Question: '''
df1 <-
data.frame(c("male", "female", "male"),
c("1", "2", "3", "4", "5", "6"),
seq(141, 170))
names(df1) = c("gender", "age", "height")
df1$age <- factor(
df1$age,
levels = c(1, 2, 3, 4, 5, 6),
labels = c("16-24", "25-34", "35-44", "45-54", "55-64", "65+")
)
q1a = c(1, 0, 1, 0, 0, 1)
q1b = c(0, 0, 2, 2, 2, 0)
q1c = c(0, 0, 3, 3, 0, 3)
# 1,2 and 3 used to be compatible with existing datasets.
# Could change all to 1 if necessary.
df2 <- data.frame(q1a = q1a, q1b = q1b, q1c = q1c)
df1 <- cbind(df1, df2)
rm(q1a, q1b, q1c, df2)
'''
I am looking to replicate the analysis of multiple response questions from SPSS in R.
At the moment I am using this code:
'''
#creating function for analysing questions with grouped data
multfreqtable <- function(a, b, c) {
# number of respondents (for percent of cases)
totrep = sum(a == 1 | b == 2 | c == 3)
#creating frequency table
table_a = data.frame("a", sum(a == 1))
names(table_a) = c("question", "freq")
table_b = data.frame("b", sum(b == 2))
names(table_b) = c("question", "freq")
table_c = data.frame("c", sum(c == 3))
names(table_c) = c("question", "freq")
table_question <- rbind(table_a, table_b, table_c)
#remove individual question tables
rm(table_a, table_b, table_c)
#adding total
total = as.data.frame("Total")
totalsum = (sum(table_question$freq, na.rm = TRUE))
totalrow = cbind(total, totalsum)
names(totalrow) = c("question", "freq")
table_question = rbind(table_question, totalrow)
#adding percentage column to frequency table
percentcalc = as.numeric(table_question$freq)
percent = (percentcalc / totalsum) * 100
table_question <- cbind(table_question, percent)
#adding percent of cases column to frequency table
poccalc = as.numeric(table_question$freq)
percentofcases = (poccalc / totrep) * 100
table_question <- cbind(table_question, percentofcases)
#print percent of cases value
total_respondents <<- data.frame(totrep)
#remove all unnecessary data and values
rm(
total,
totalsum,
totalrow,
b,
c,
percent,
percentcalc,
percentofcases,
totrep,
poccalc
)
return(table_question)
}
#calling function - must tie to data.frame using $ !!!
q1_frequency <- multfreqtable(df1$q1a, df1$q1b, df1$q1c)
#renaming percent of cases - This is very important while using current method
total_respondents_q1 <- total_respondents
rm(total_respondents)
'''
Producing this table as a result:

I am looking for a more efficient method of doing this that ideally would not require the function to be edited if there were more or less multiple choice questions.
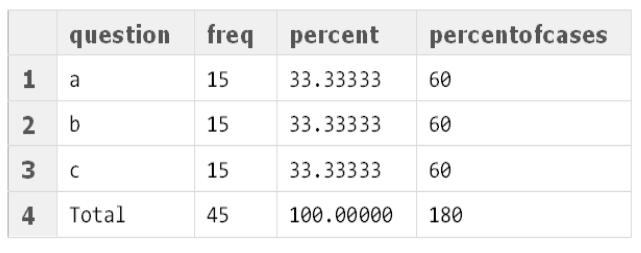
Answer: Your function is actually far too complicated for what you need to do. I think a function like this should work and be more flexible.
'''
multfreqtable = function(data, question.prefix) {
# Find the columns with the questions
a = grep(question.prefix, names(data))
# Find the total number of responses
b = sum(data[, a] != 0)
# Find the totals for each question
d = colSums(data[, a] != 0)
# Find the number of respondents
e = sum(rowSums(data[,a]) !=0)
# d + b as a vector. This is your overfall frequency
f = as.numeric(c(d, b))
data.frame(question = c(names(d), "Total"),
freq = f,
percent = (f/b)*100,
percentofcases = (f/e)*100 )
}
'''
Add another question to your example dataset:
'''
set.seed(1); df1$q2a = sample(c(0, 1), 30, replace=T)
set.seed(2); df1$q2b = sample(c(0, 2), 30, replace=T)
set.seed(3); df1$q2c = sample(c(0, 3), 30, replace=T)
'''
Make a table for "q1" responses:
'''
> multfreqtable(df1, "q1")
question freq percent percentofcases
1 q1a 15 33.33333 60
2 q1b 15 33.33333 60
3 q1c 15 33.33333 60
4 Total 45 100.00000 180
'''
Make a table for "q2" responses:
'''
> multfreqtable(df1, "q2")
question freq percent percentofcases
1 q2a 14 31.11111 53.84615
2 q2b 13 28.88889 50.00000
3 q2c 18 40.00000 69.23077
4 Total 45 100.00000 173.07692
'''
## Tables for multiple questions
Here's a modified version of the function that allows you to create a list of tables for multiple questions at once:
'''
multfreqtable = function(data, question.prefix) {
z = length(question.prefix)
temp = vector("list", z)
for (i in 1:z) {
a = grep(question.prefix[i], names(data))
b = sum(data[, a] != 0)
d = colSums(data[, a] != 0)
e = sum(rowSums(data[,a]) !=0)
f = as.numeric(c(d, b))
temp[[i]] = data.frame(question = c(sub(question.prefix[i],
"", names(d)), "Total"),
freq = f,
percent = (f/b)*100,
percentofcases = (f/e)*100 )
names(temp)[i] = question.prefix[i]
}
temp
}
'''
Examples:
'''
> multfreqtable(df1, "q1")
$q1
question freq percent percentofcases
1 a 15 33.33333 60
2 b 15 33.33333 60
3 c 15 33.33333 60
4 Total 45 100.00000 180
> test1 = multfreqtable(df1, c("q1", "q2"))
> test1
$q1
question freq percent percentofcases
1 a 15 33.33333 60
2 b 15 33.33333 60
3 c 15 33.33333 60
4 Total 45 100.00000 180
$q2
question freq percent percentofcases
1 a 14 31.11111 53.84615
2 b 13 28.88889 50.00000
3 c 18 40.00000 69.23077
4 Total 45 100.00000 173.07692
> test1$q1
question freq percent percentofcases
1 a 15 33.33333 60
2 b 15 33.33333 60
3 c 15 33.33333 60
4 Total 45 100.00000 180
'''